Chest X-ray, PA view. Patient: 51 years old, sex M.
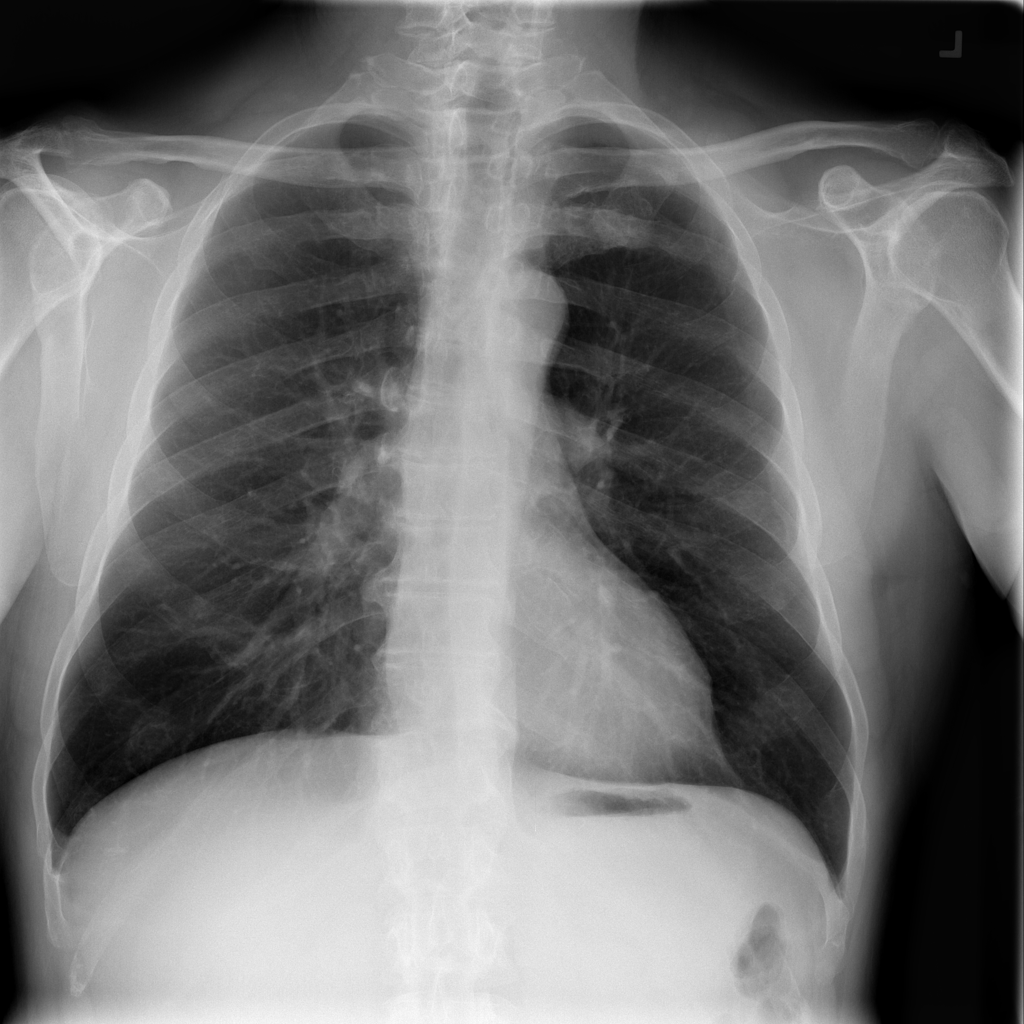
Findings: No Finding